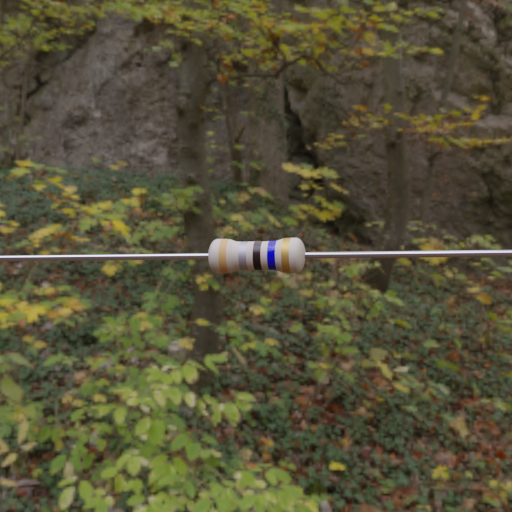
Resistor colour bands (in order): gold, silver, black, blue, gold